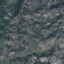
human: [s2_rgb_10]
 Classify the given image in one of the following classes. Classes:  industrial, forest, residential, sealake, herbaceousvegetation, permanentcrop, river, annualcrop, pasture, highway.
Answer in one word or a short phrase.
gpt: HerbaceousVegetation